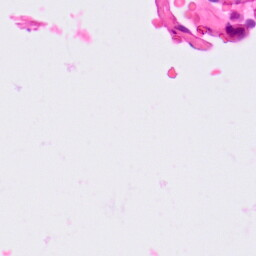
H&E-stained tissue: Lung